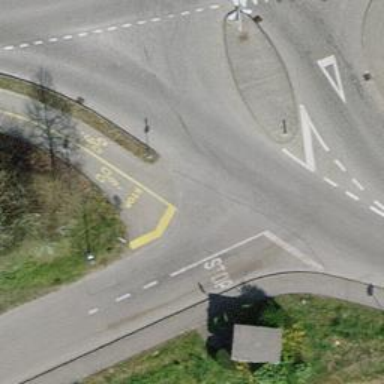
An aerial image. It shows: Asphalt cycleway.